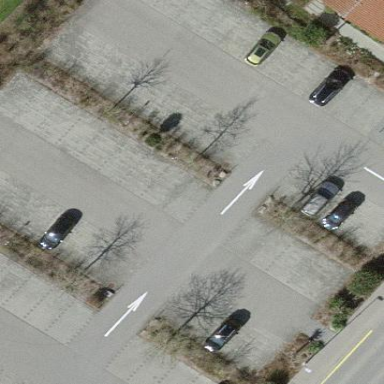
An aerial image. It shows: Parking area.